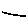
Label: line